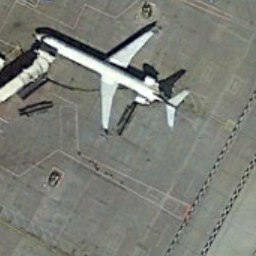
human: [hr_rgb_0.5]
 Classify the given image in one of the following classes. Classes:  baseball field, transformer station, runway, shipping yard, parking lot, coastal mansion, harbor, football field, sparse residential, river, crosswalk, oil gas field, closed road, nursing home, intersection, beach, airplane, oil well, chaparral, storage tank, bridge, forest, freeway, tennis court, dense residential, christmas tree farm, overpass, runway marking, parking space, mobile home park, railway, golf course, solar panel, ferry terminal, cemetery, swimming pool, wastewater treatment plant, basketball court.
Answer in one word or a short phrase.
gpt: airplane